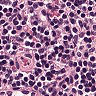
Metastatic tissue present: no